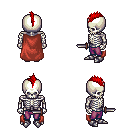
a pixel art fantasy rpg character, male body template, skeleton, maroon cape, magenta pants, red mohawk hairstyle, metal boots, dagger, four views (front, back, left, right), 2x2 character sprite sheet, small pixel art, hard edges, no anti-aliasing